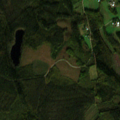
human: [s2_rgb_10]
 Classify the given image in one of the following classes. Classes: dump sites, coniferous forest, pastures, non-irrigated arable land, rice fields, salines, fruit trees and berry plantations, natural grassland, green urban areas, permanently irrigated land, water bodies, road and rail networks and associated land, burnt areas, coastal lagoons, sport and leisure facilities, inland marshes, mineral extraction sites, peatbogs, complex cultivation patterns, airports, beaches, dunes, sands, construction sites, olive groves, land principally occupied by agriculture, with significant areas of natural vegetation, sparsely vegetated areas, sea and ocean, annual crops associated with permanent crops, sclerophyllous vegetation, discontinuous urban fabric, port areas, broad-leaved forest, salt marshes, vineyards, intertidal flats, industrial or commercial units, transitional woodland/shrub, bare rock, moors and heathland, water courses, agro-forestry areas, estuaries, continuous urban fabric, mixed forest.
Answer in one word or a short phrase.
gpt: land principally occupied by agriculture, with significant areas of natural vegetation, coniferous forest, mixed forest, transitional woodland/shrub